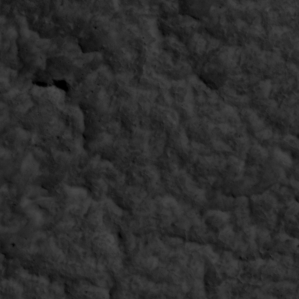
Label: non_frost